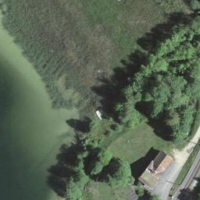
EUNIS habitat code: 14
Species observed at this site:
Epipactis palustris
Carduus defloratus
Rubus saxatilis